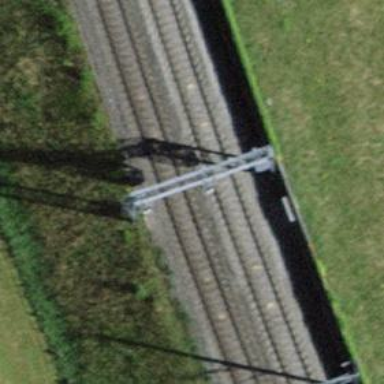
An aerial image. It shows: Railway signal.